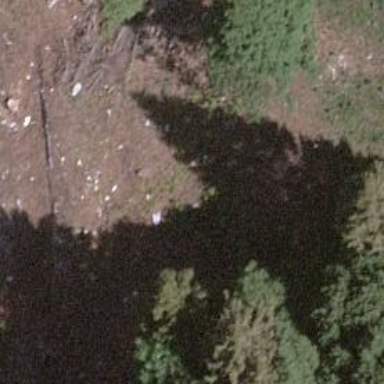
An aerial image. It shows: Single tag "natural: tree."